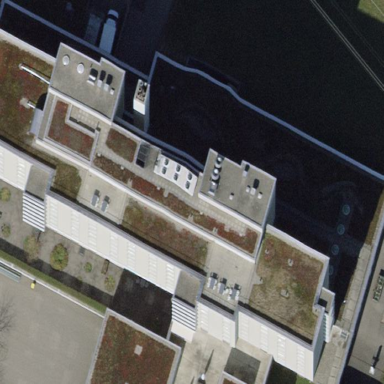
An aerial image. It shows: Hospital building.